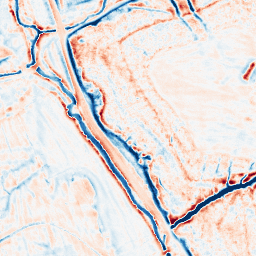
Category: edge_preserving
Decomposition family: bilateral
Decomposition parameters: d: 15
sigma_color: 50
sigma_space: 75
Upsampling method: bicubic_3x
Upsampling parameters: scale: 3
Upsampling scale: 3